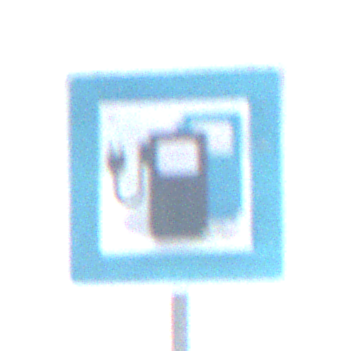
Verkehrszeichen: LadestationFuerElektrofahrzeuge
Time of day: SunriseSunset
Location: Outdoor (Nature)
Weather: PartlyCloudy
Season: NotSpecified
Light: Natural